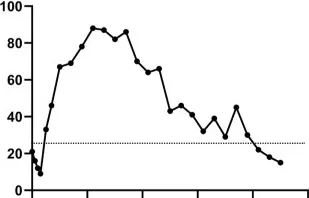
The trends of laboratory test results. The levels of TNI, BNP, LDH, and CK-MB were mildly higher than normal before surgery, significantly increased within 10 days after tumor resection, and 3 months later, returned to be normal (A-D). Horizontal dashed black lines in each graph designate the upper and lower limits of the normal range for each variable, as determined by the Beijing Tongren Hospital Clinical Hematology Laboratory.
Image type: chart (chart)